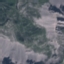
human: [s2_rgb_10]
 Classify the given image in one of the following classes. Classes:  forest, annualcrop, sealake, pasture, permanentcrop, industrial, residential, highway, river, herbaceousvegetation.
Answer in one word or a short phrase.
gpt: HerbaceousVegetation